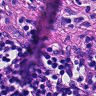
Metastatic tissue present: yes